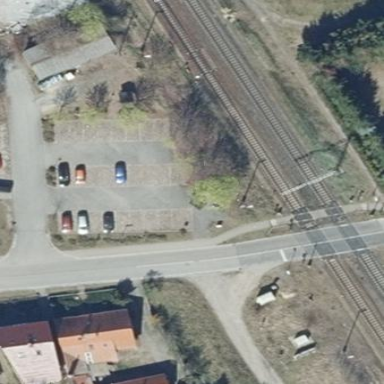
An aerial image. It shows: Parking area with sett surface.